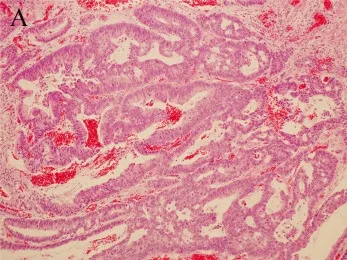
(A, B) Hematoxylin and eosin staining; magnification x100 and x200, Duct cells are observed in the loose stroma.
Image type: pathology (h&e)